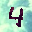
Label: 4